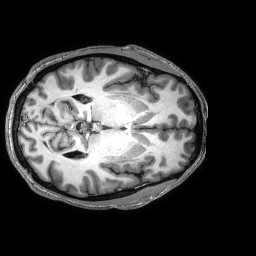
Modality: T1w
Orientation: axial
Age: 22
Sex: male